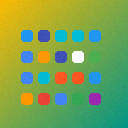
Screen state: on